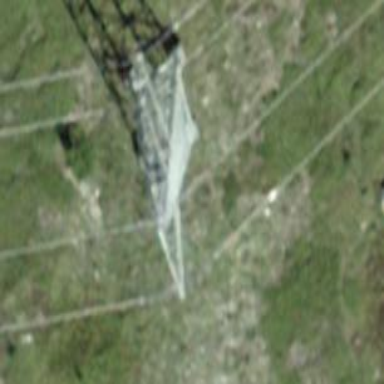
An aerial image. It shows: Power tower.